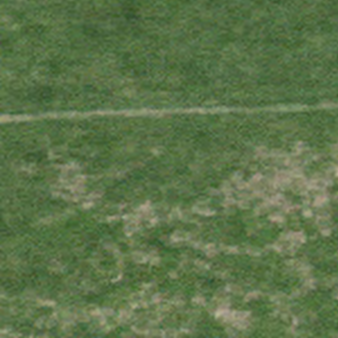
Label: other